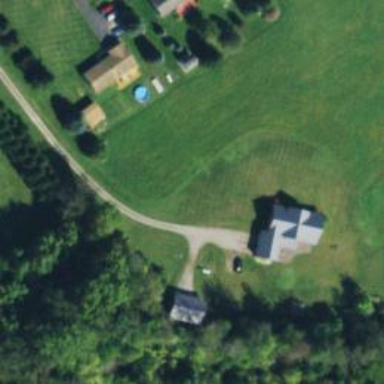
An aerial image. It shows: Driveway.